Aerial crown-view tile of a tropical tree (Barro Colorado Island, Panama), acquired 20241216:
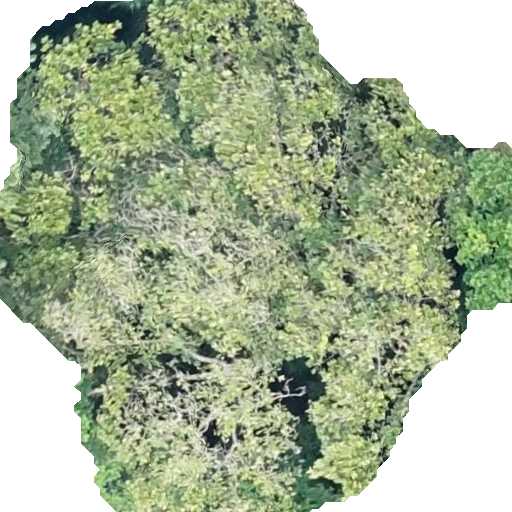
Species: Anacardium excelsum
GBIF accepted scientific name: Anacardium excelsum
Crown area: 323.985 m²